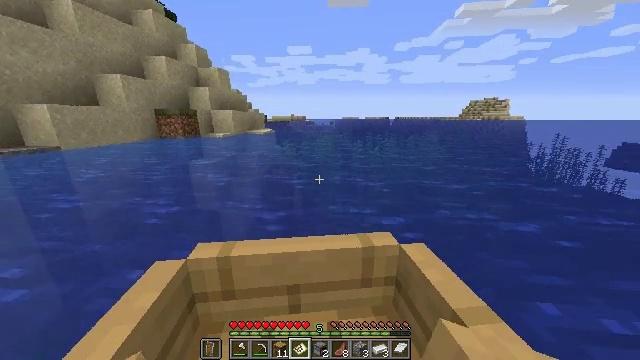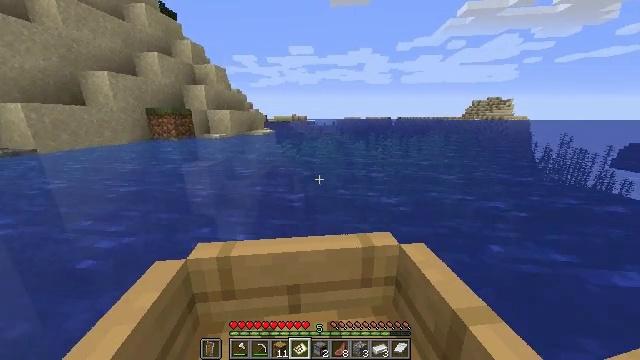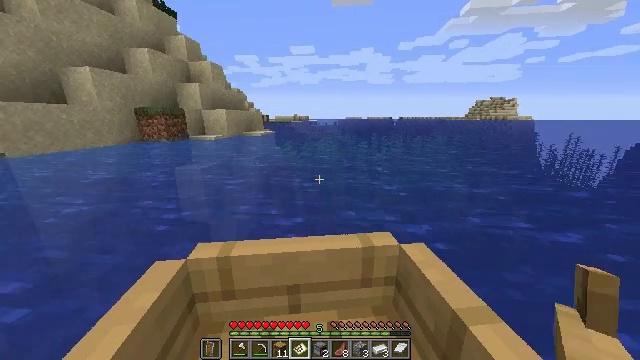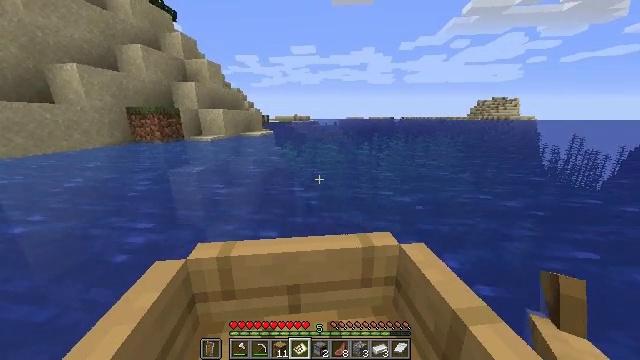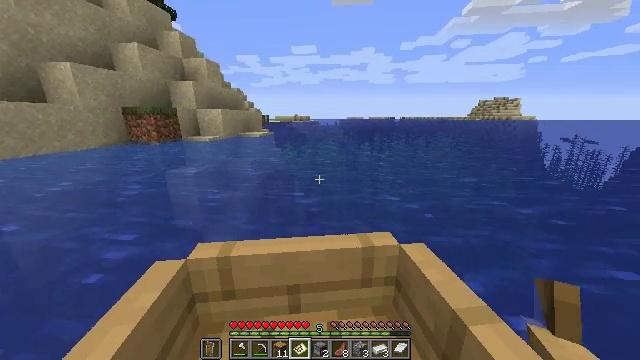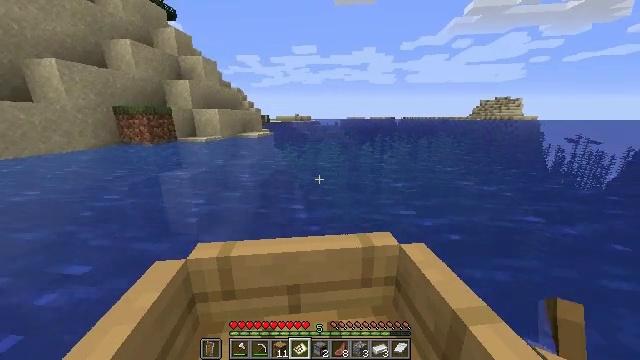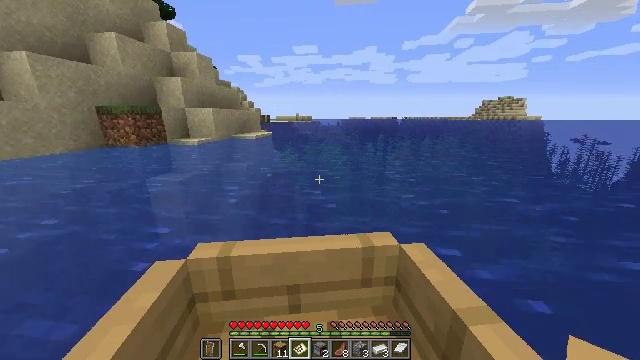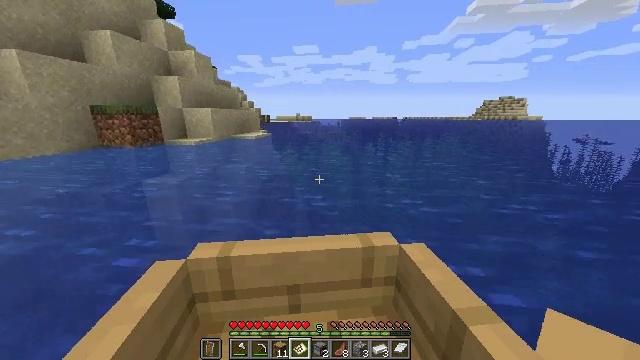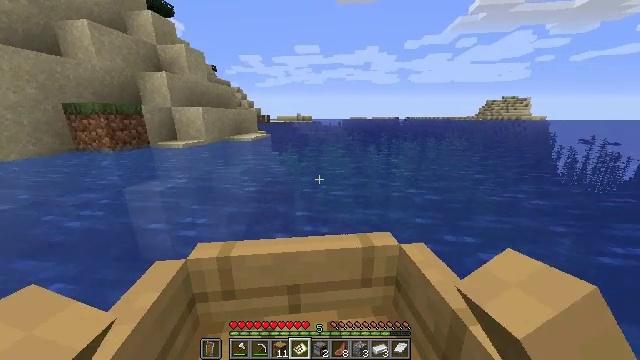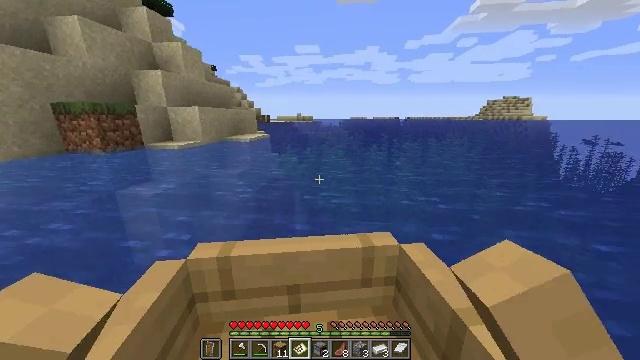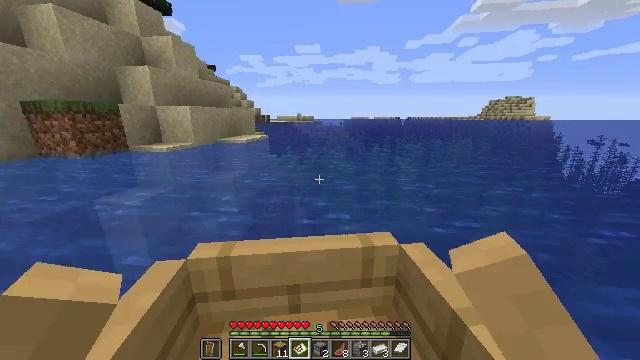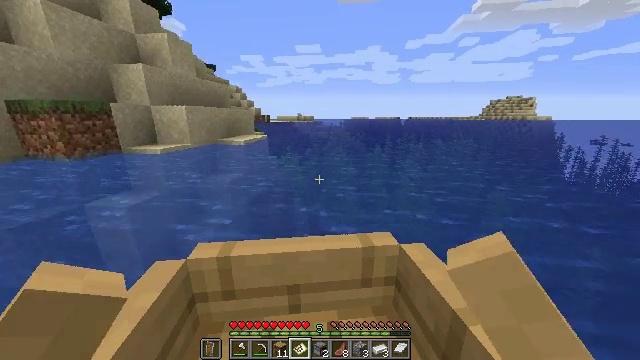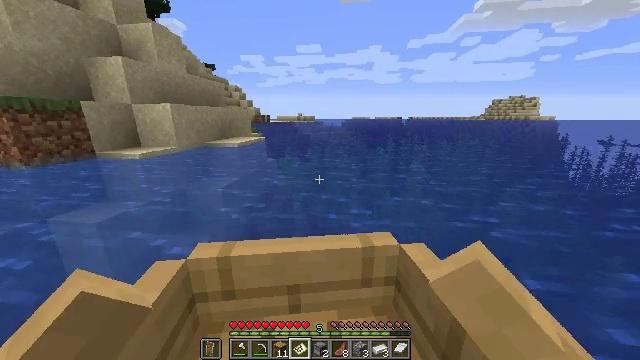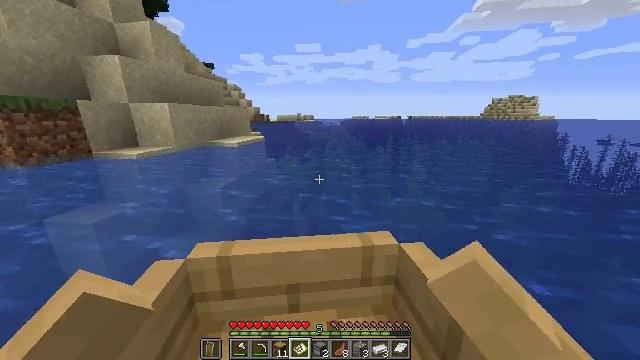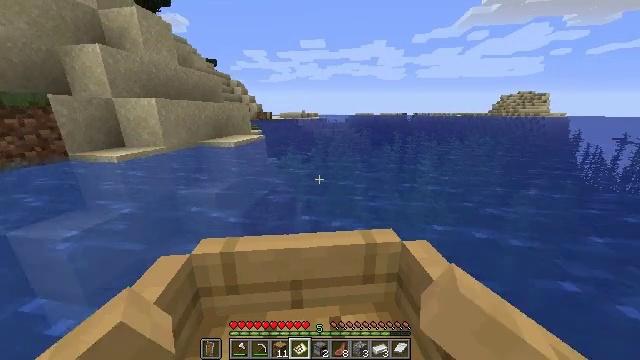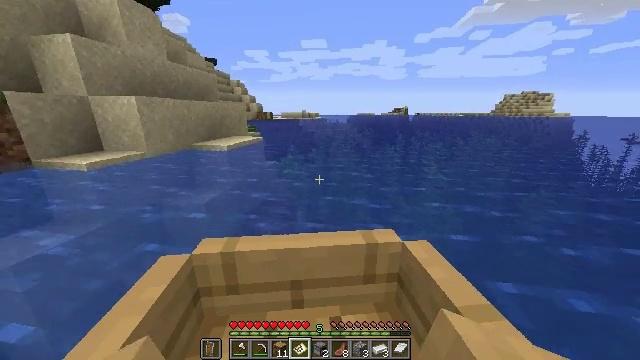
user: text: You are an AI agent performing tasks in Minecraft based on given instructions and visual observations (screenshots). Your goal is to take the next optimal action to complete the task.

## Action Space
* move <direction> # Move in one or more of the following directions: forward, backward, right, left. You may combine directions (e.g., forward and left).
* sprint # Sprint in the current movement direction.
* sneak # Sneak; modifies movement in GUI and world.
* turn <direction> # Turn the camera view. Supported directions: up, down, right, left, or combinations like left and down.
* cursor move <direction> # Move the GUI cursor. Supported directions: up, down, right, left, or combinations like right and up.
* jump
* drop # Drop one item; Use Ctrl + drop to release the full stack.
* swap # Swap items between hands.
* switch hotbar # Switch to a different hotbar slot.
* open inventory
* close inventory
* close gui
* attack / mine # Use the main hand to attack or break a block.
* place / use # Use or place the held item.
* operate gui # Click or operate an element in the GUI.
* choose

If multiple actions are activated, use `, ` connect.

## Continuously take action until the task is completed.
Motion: motion action
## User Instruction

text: Dig up some sand.
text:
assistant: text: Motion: move forward, sprint
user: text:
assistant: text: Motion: move forward, sprint
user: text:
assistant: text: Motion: move forward, sprint
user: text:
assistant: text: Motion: move forward, sprint
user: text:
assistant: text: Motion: move forward, sprint
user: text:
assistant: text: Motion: move forward, sprint
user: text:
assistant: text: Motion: move forward, sprint
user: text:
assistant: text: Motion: move forward, sprint
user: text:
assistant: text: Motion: move forward, sprint
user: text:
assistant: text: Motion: move forward, sprint
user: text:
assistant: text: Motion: move forward, sprint
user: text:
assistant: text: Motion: move forward, sprint
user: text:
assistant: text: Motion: move forward, sprint
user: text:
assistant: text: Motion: move forward, sprint
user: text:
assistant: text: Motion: move forward, sprint
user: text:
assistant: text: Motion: move forward, sprint
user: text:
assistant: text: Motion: move forward, sprint
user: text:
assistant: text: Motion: move forward, sprint
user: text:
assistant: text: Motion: move forward, sprint
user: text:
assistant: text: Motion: move forward, sprint
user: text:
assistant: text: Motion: move forward, sprint
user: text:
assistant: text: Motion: move forward, sprint
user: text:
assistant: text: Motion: move forward, sprint
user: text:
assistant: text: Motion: move forward, sprint
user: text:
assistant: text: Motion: move forward, sprint
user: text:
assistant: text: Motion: move forward, sprint
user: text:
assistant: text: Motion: move forward, sprint
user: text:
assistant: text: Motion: move forward and move right, sprint
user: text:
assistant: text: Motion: move forward and move right, sprint
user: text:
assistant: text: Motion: move forward, sprint